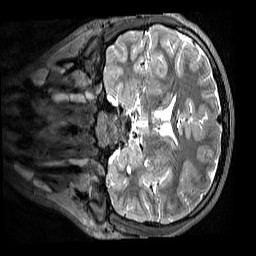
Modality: T2w
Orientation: coronal
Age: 12
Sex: male
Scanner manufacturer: siemens
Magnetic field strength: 3 T
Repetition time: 3.2 s
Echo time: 0.408 s